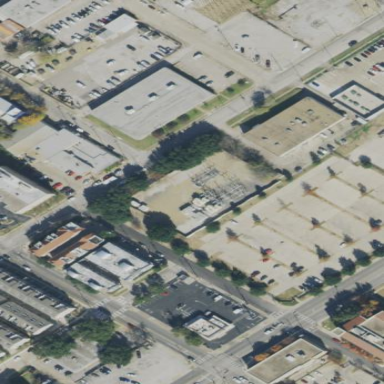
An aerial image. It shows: Power substation.